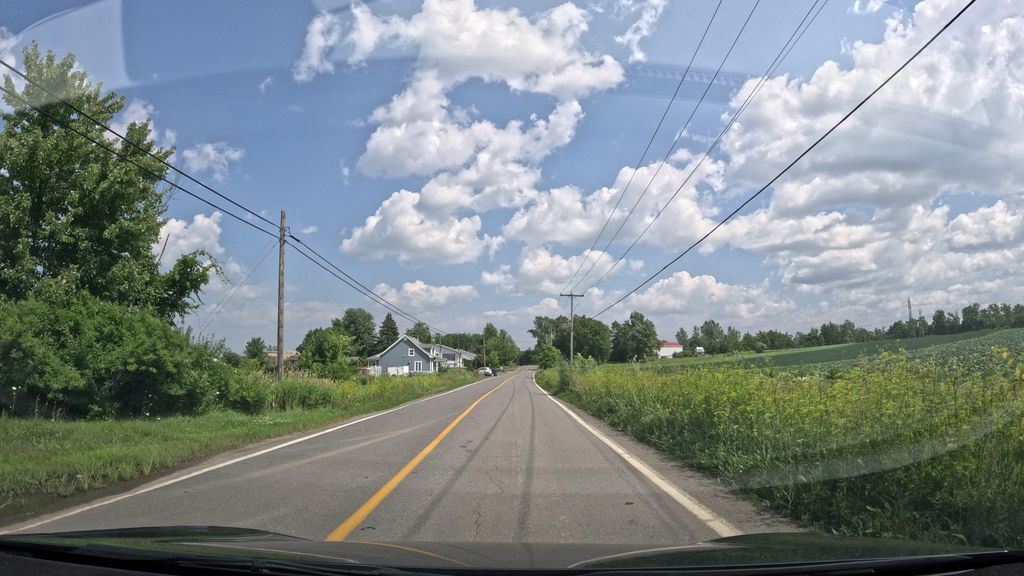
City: montreal